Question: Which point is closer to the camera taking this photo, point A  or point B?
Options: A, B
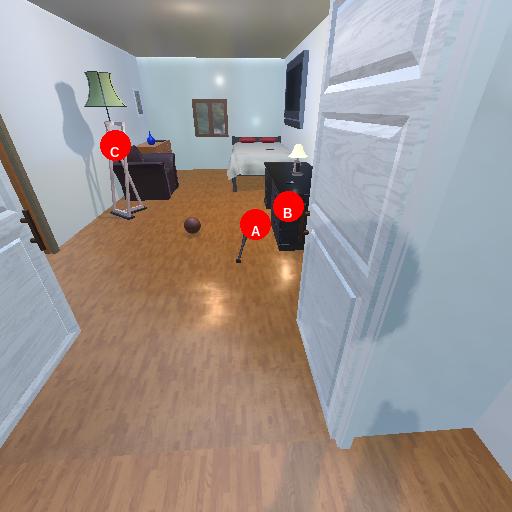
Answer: A